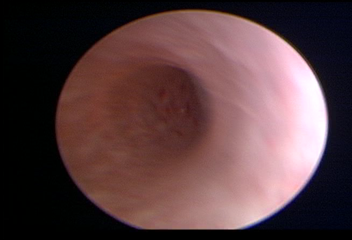
Modality: WLC
Class: Normal mucosa
Bladder cancer association: No